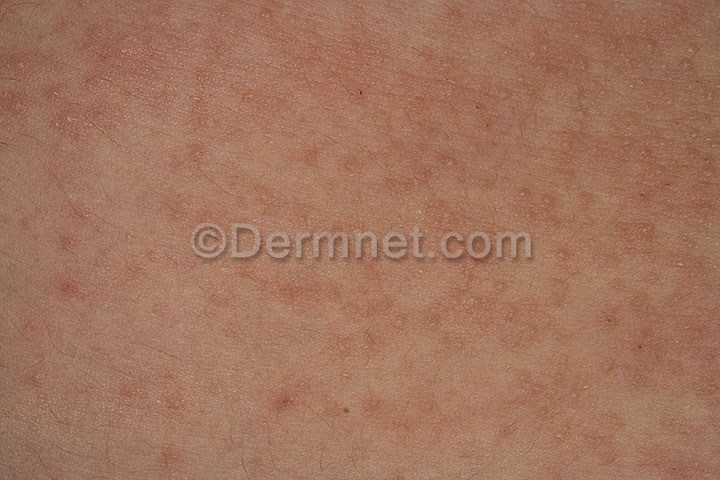
Disease: Eczema Photos